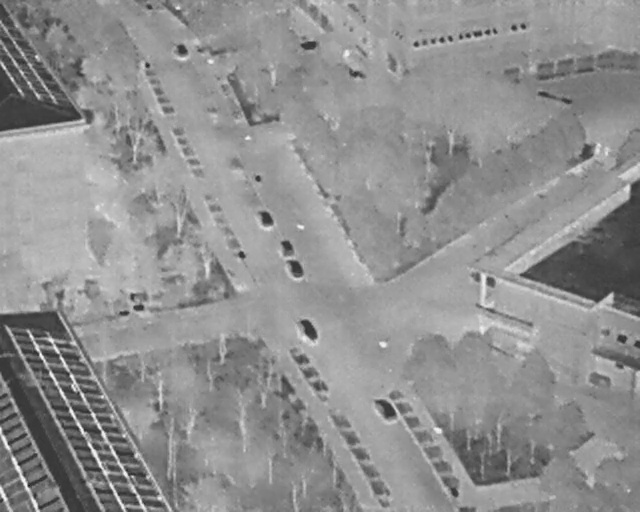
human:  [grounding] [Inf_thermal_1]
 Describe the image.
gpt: In the satellite image, there is  <ref>1 small car </ref> <box>[[27, 8, 29, 10, 170]]</box> located at top left,  <ref>4 small car </ref> <box>[[40, 41, 42, 43, 165], [43, 47, 46, 49, 169], [44, 51, 47, 53, 160], [46, 63, 50, 65, 155]]</box> located at center,  <ref>1 small car </ref> <box>[[58, 78, 62, 81, 154]]</box> located at bottom.